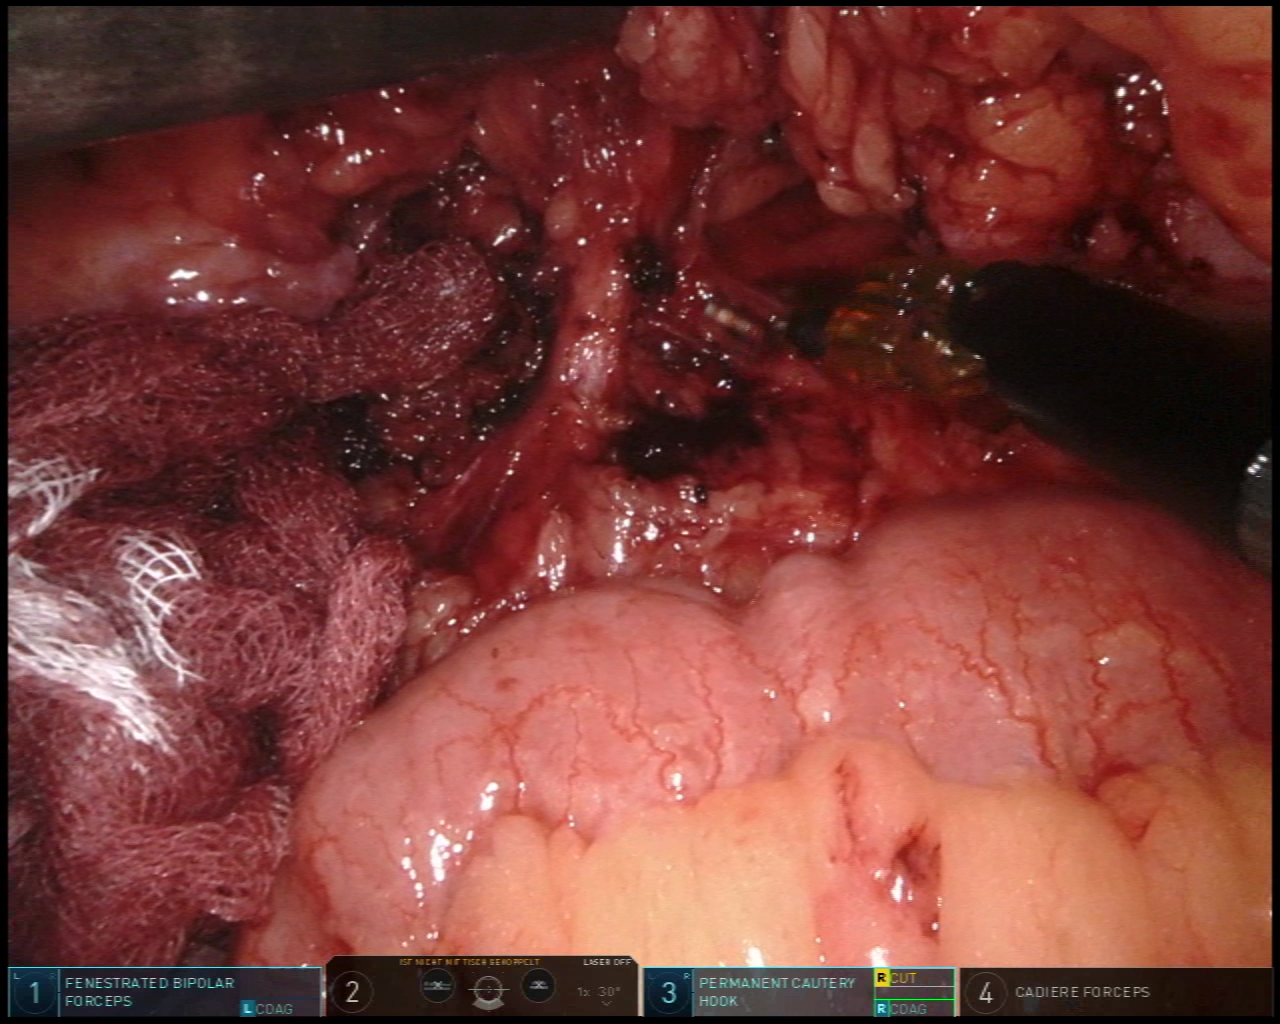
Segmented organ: small_intestine
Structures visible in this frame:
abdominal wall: no
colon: no
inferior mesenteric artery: yes
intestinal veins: no
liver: no
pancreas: no
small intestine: yes
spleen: no
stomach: no
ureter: no
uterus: no
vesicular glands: no